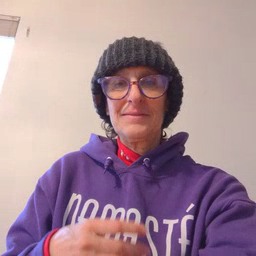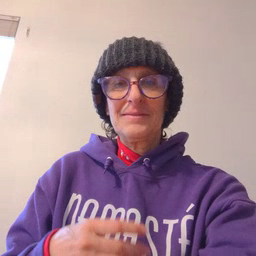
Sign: many